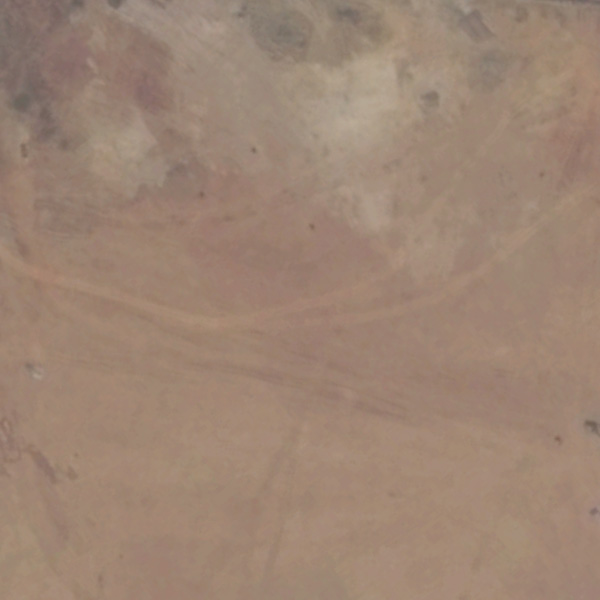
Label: BareLand